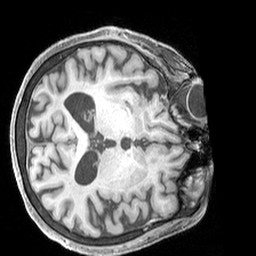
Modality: T1w
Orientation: axial
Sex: female
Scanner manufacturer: siemens
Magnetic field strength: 3 T
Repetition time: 2.3 s
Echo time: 0.00226 s